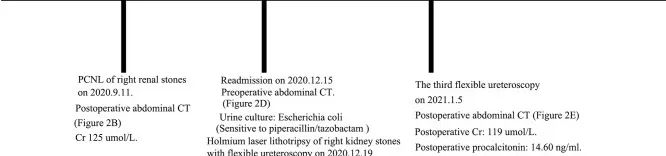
The timeline picture of this case. Cr, creatinine; PCNL, percutaneous nephrolithotomy; Ref. , reference.
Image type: chart (chart)